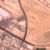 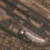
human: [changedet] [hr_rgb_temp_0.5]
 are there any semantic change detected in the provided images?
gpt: The road on the desert has been removed and a big airport appears instead.